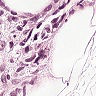
Metastatic tissue present: yes